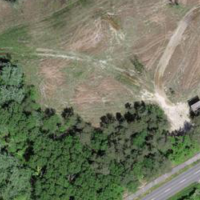
EUNIS habitat code: 21
Species observed at this site:
Pinus sylvestris
Araneus diadematus
Melanitta nigra
Succisa pratensis
Prunella vulgaris